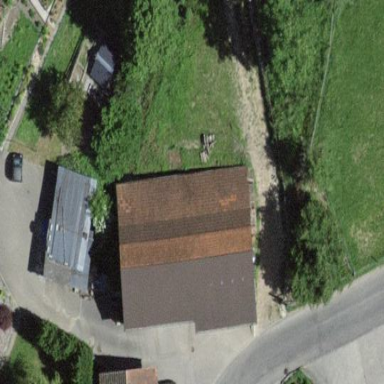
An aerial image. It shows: Barn.